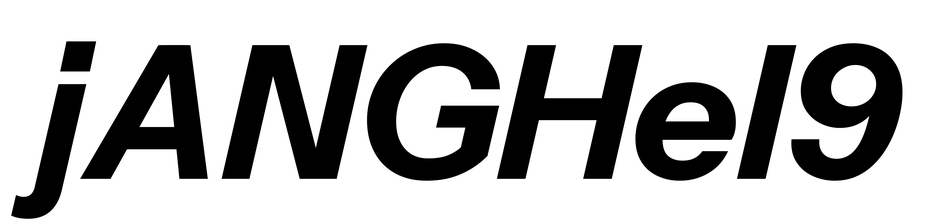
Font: InstrumentSans-Italic_Bold_Italic